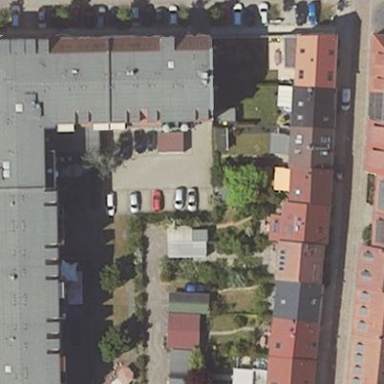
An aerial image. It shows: Building.